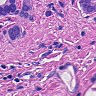
Metastatic tissue present: no